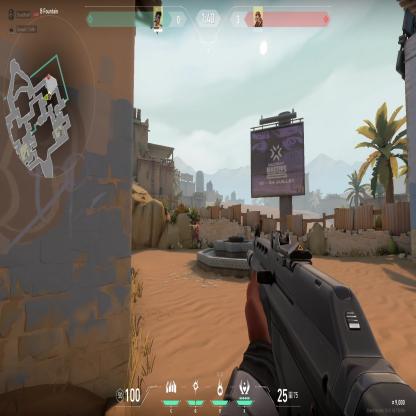
Label: enemy